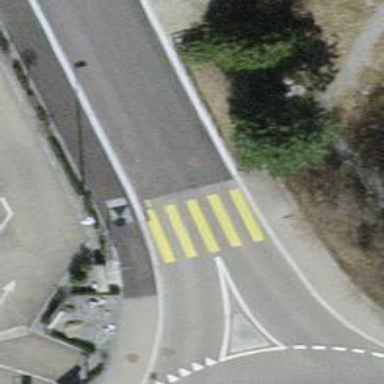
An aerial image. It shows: Uncontrolled zebra crossing on the road.